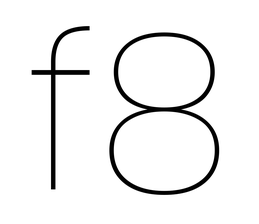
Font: Poppins-Thin